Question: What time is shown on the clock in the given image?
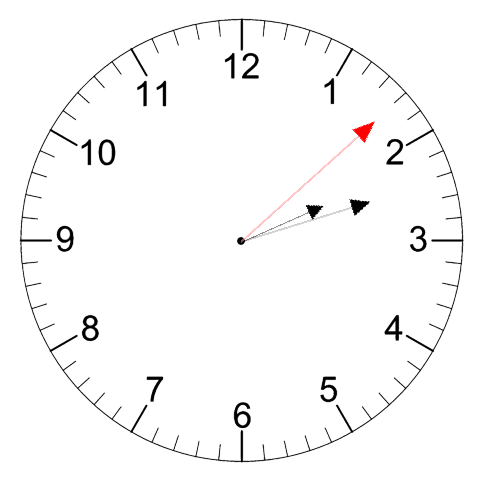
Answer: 02:12:08